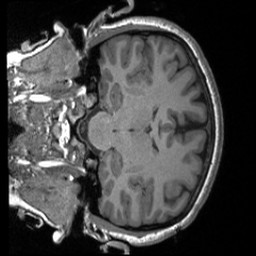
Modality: T1w
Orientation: coronal